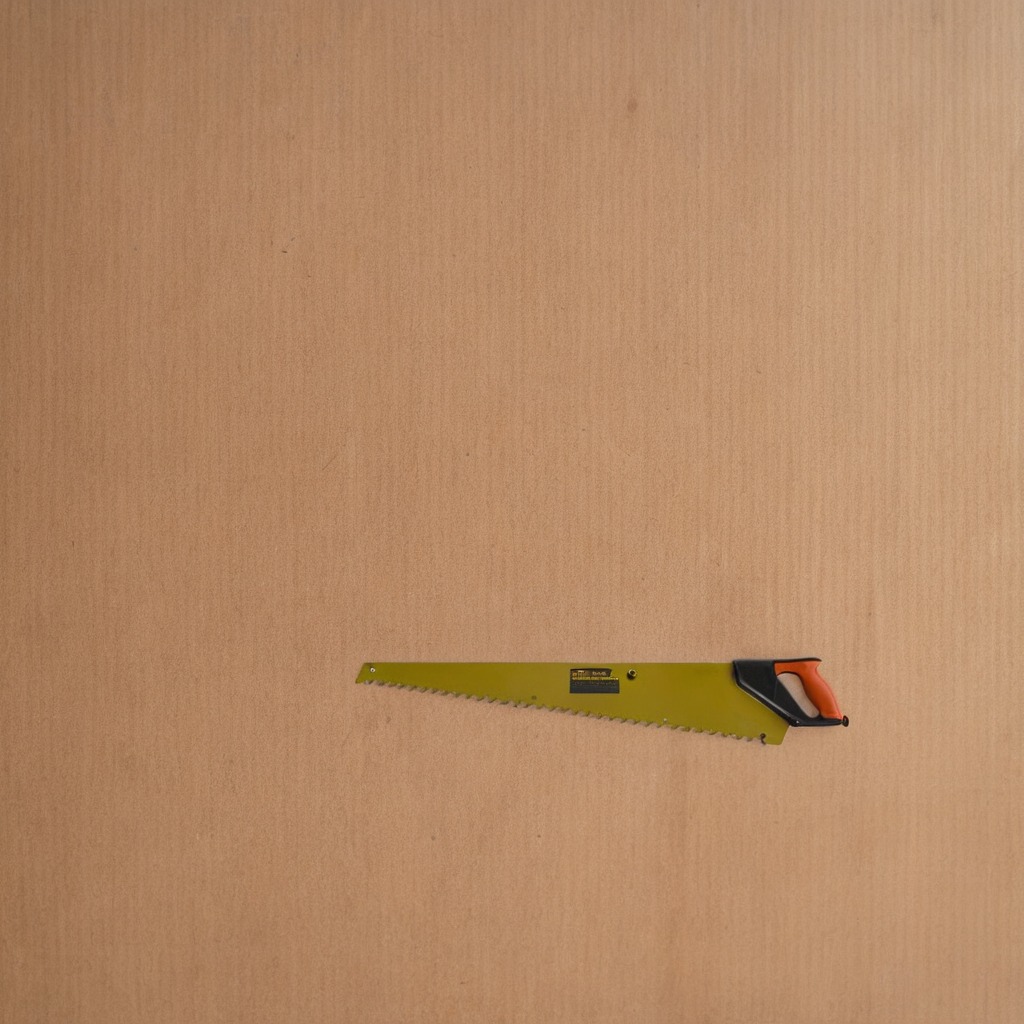
A metal saw is lying on the cardboard box surface in an outdoor workshop during daytime bright natural light soft shadows slightly creased but